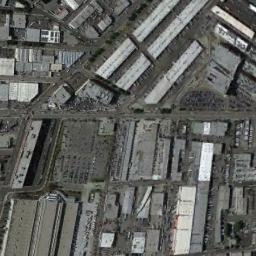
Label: industrial_area